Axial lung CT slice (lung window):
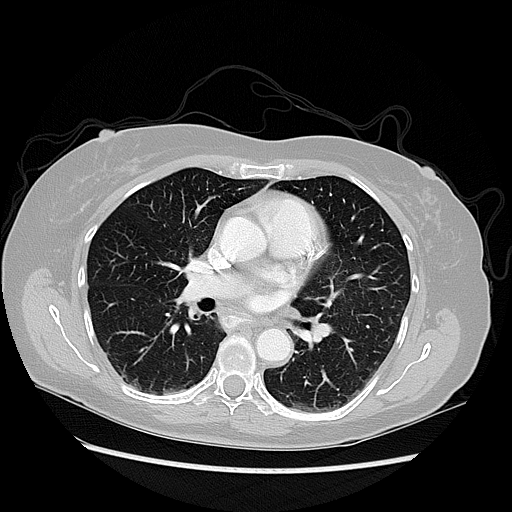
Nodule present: no